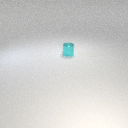
small cyan metal cylinder